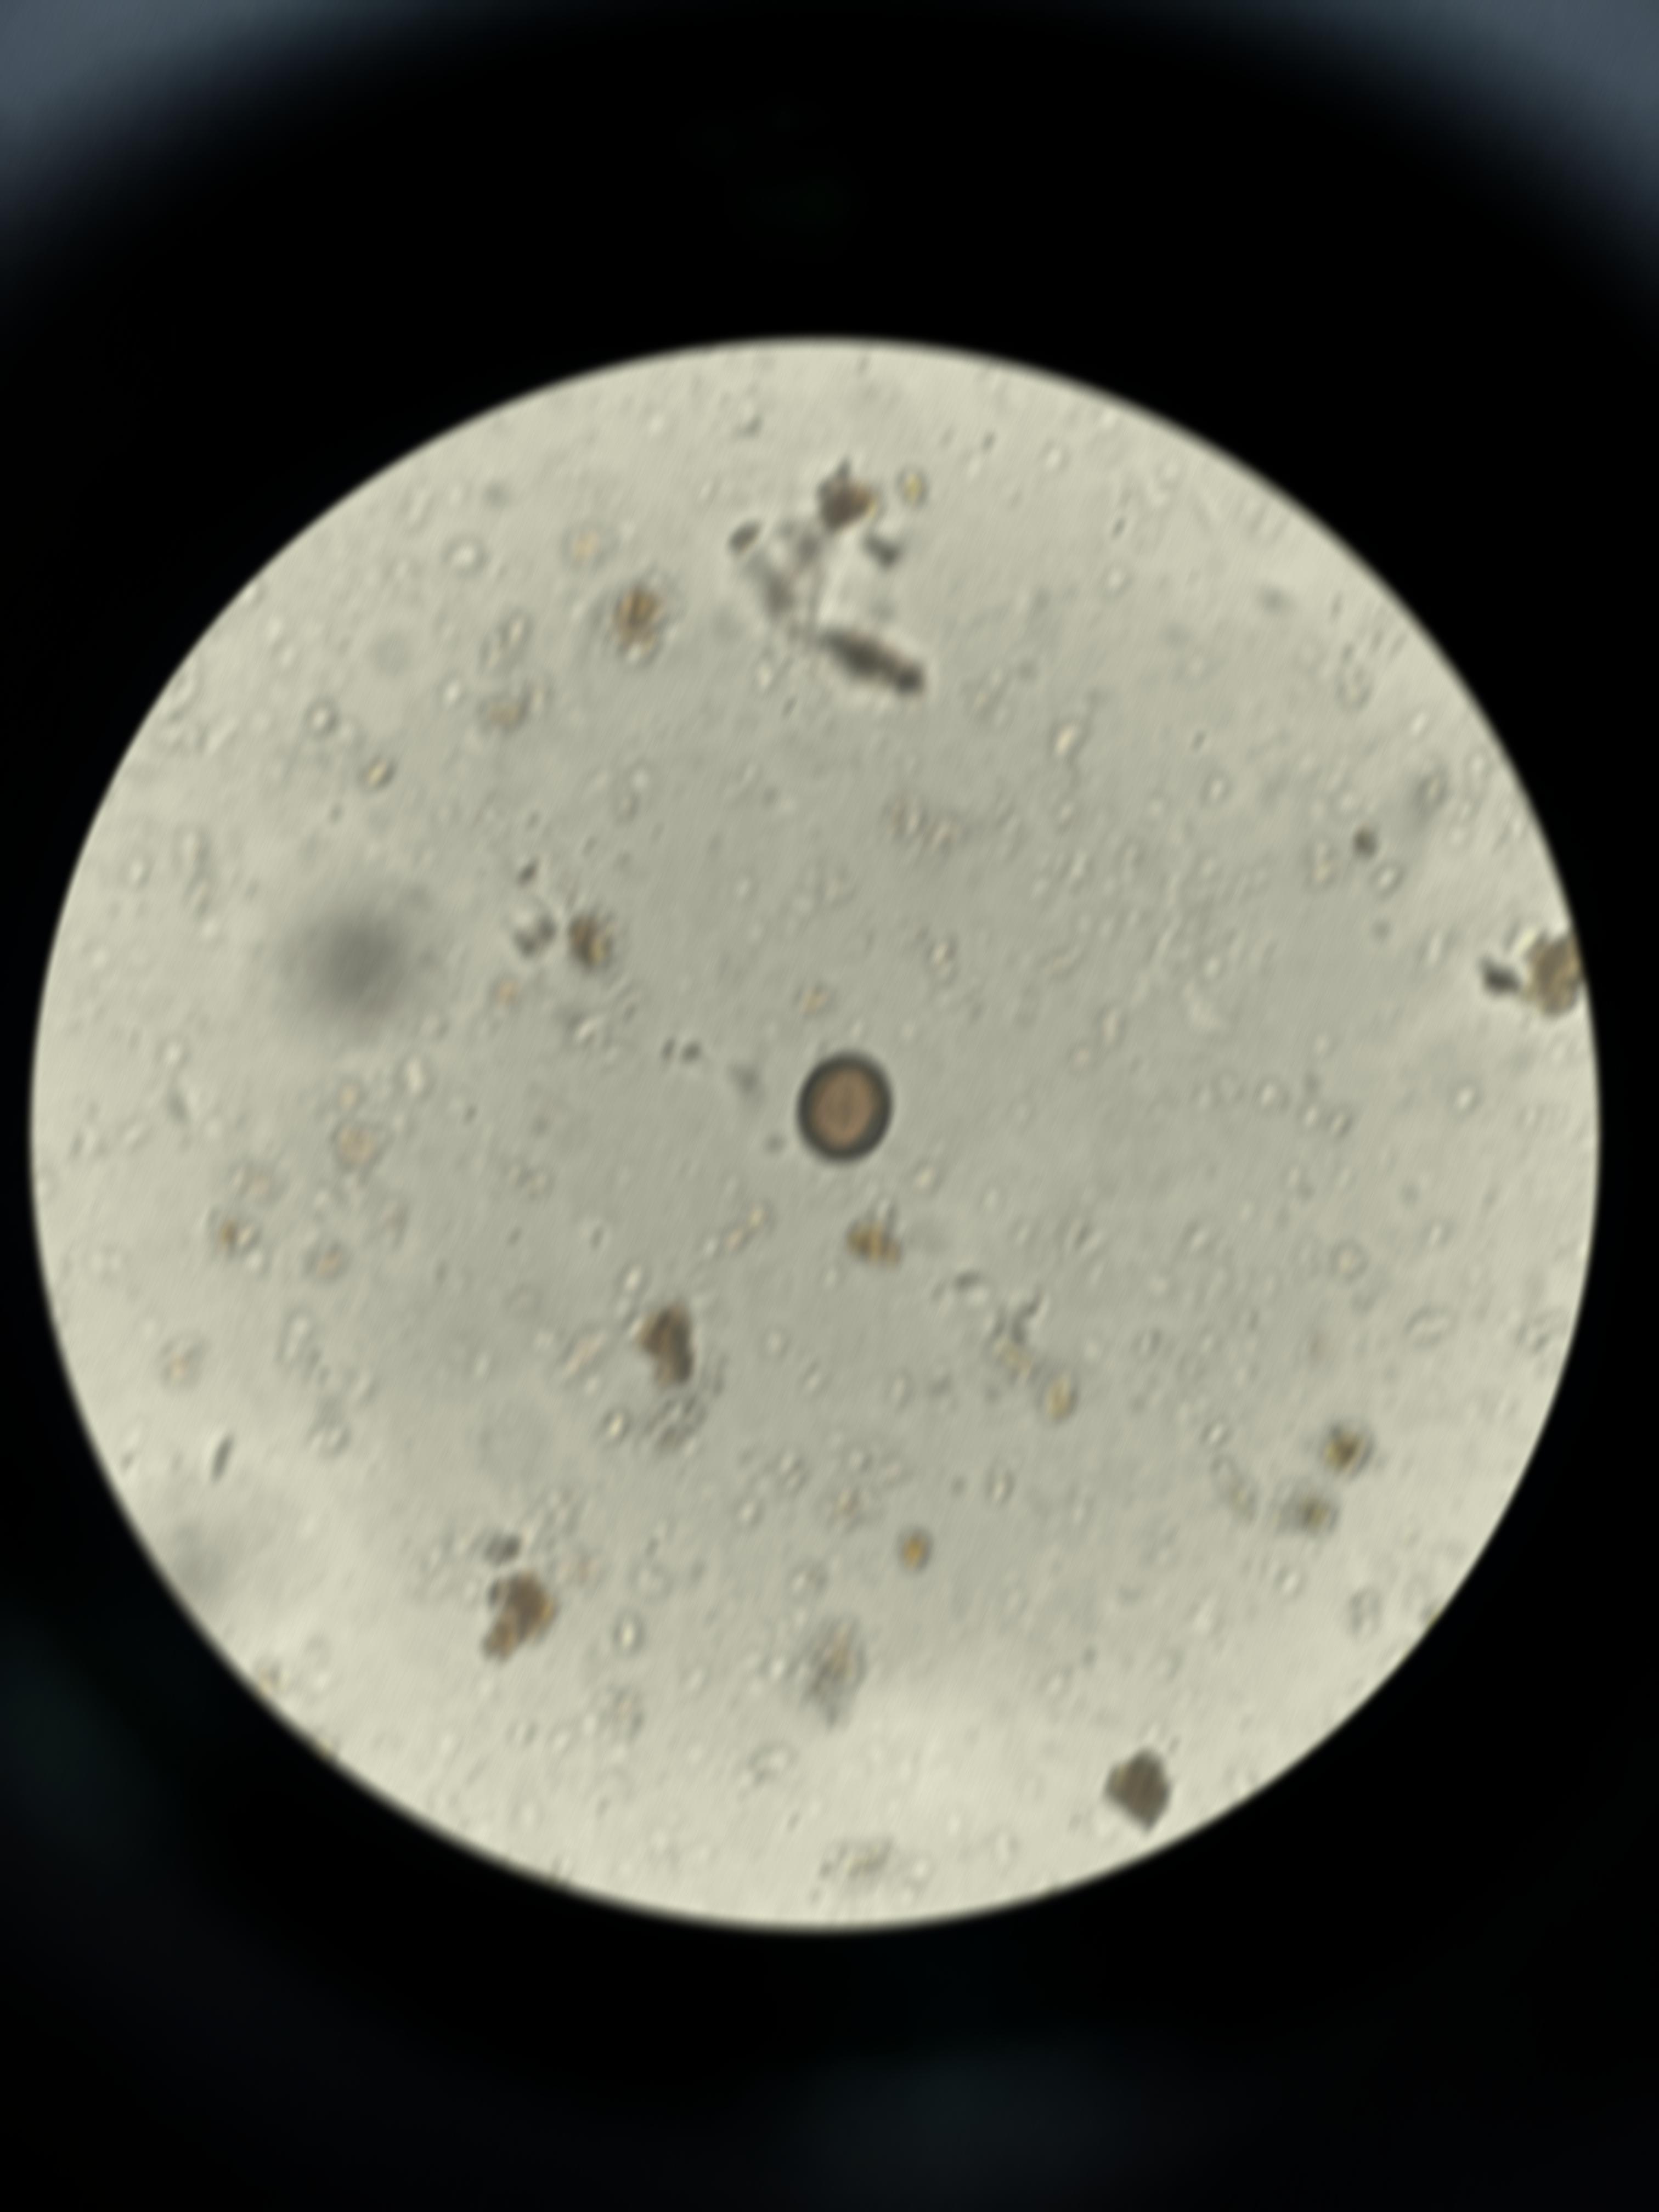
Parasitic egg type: Taenia spp. egg